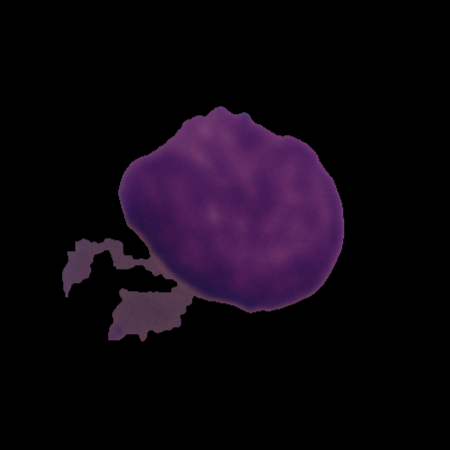
Label: cancer